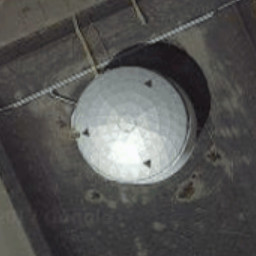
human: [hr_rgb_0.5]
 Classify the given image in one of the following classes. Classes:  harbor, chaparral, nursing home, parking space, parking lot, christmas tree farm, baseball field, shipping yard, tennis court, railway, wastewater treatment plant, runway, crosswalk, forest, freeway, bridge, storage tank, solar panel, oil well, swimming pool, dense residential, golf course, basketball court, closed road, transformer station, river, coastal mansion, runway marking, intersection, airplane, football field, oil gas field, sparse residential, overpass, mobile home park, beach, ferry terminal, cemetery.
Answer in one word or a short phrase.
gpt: storage tank